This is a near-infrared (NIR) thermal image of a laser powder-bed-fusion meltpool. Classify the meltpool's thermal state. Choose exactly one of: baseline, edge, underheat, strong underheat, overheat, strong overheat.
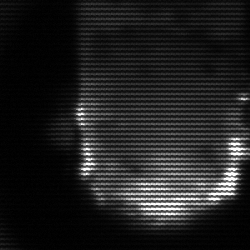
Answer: baseline